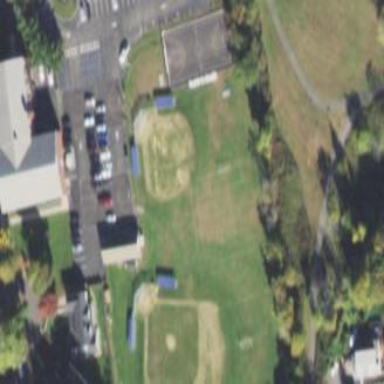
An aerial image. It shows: Baseball pitch for leisure and sports activities.